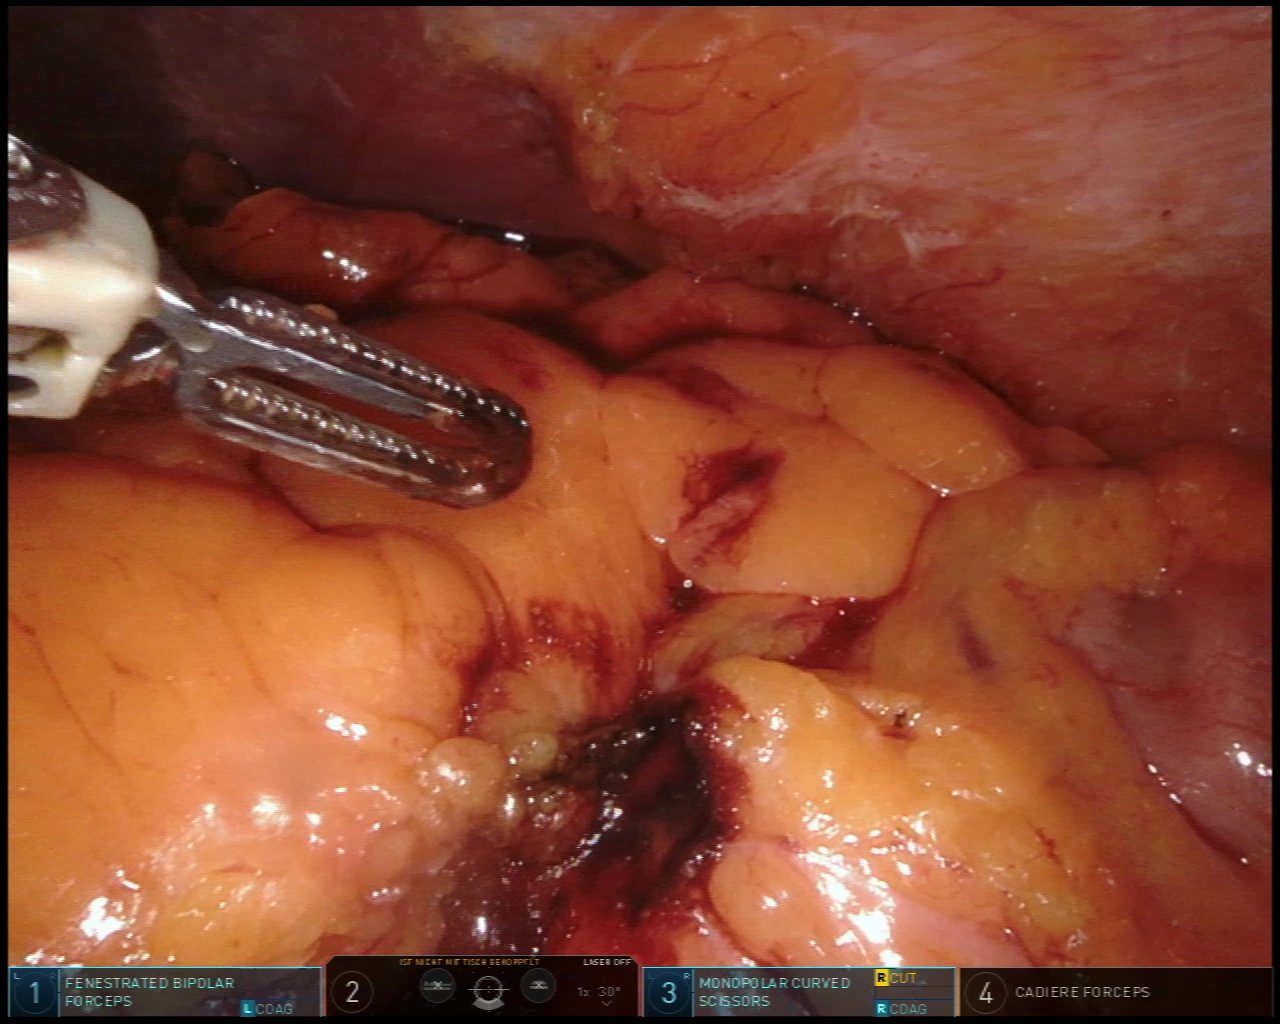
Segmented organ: abdominal_wall
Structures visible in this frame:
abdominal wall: yes
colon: yes
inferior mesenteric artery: no
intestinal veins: no
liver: no
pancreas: no
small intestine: no
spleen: no
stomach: no
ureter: no
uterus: no
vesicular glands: no